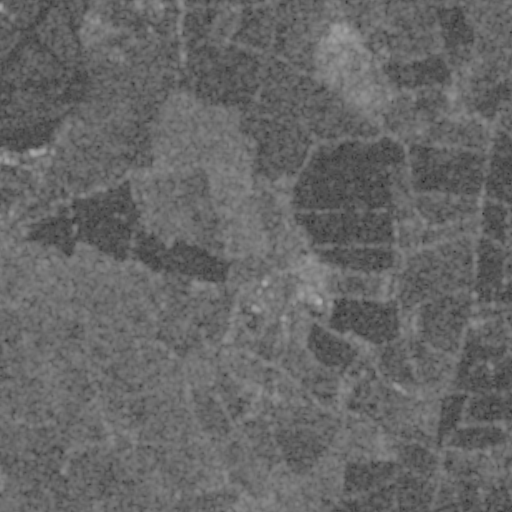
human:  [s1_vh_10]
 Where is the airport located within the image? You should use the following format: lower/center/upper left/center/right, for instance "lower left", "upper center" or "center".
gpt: The airport is located in the upper left of the image.
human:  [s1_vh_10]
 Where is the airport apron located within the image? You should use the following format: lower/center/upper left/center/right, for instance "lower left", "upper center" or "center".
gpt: The airport apron is located in the upper left of the image.
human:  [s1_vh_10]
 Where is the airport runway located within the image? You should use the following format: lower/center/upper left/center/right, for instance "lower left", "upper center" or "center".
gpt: The airport runway is located in the upper left of the image.
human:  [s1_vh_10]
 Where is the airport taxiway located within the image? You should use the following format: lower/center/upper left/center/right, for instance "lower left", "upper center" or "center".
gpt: The airport taxiway is located in the upper left of the image.
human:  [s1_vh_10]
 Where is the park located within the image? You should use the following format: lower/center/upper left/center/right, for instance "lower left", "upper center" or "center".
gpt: The park is located in the lower center of the image.
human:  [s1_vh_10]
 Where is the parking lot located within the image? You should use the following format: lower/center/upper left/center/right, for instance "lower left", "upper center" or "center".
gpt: The parking lot is located in the upper left of the image.
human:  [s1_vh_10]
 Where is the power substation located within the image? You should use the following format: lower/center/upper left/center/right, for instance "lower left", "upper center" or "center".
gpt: The power substation is located in the lower right of the image.
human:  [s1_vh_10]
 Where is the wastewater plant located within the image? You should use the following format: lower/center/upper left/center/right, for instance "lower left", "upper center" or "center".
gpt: The wastewater plant is located in the upper center of the image.
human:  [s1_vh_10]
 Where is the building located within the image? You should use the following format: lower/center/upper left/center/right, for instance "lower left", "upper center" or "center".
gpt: There is no building in the image.

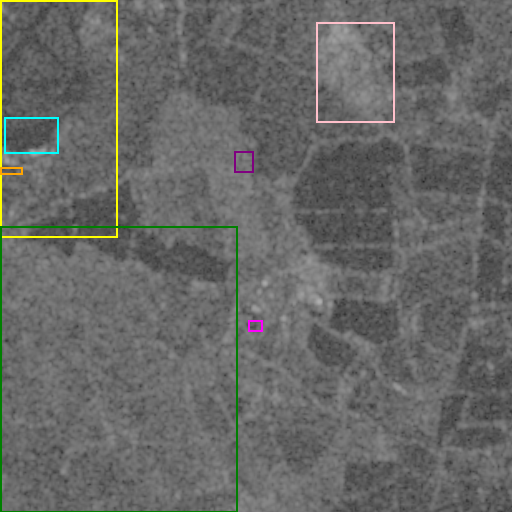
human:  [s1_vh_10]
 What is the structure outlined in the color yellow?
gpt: The structure outlined in yellow is an airport.
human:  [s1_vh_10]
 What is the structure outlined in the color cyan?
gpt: The structure outlined in cyan is an airport apron.
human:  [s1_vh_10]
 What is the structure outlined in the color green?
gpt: The structure outlined in green is a crop field.
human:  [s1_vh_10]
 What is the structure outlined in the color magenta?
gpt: The structure outlined in magenta is a park.
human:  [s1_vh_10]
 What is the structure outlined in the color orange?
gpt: The structure outlined in orange is a parking lot.
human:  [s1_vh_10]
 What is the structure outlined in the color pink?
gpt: The structure outlined in pink is a solar farm.
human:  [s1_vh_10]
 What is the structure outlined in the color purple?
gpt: The structure outlined in purple is a wastewater plant.
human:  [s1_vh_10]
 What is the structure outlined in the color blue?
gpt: There is no blue outline.